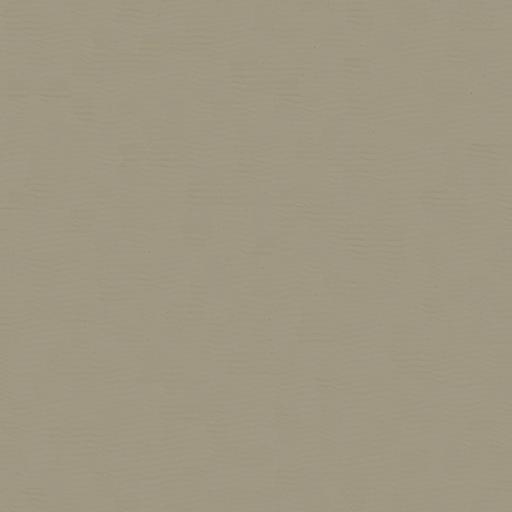
Tags: beach ground large sand